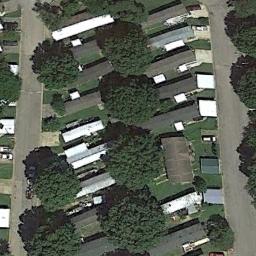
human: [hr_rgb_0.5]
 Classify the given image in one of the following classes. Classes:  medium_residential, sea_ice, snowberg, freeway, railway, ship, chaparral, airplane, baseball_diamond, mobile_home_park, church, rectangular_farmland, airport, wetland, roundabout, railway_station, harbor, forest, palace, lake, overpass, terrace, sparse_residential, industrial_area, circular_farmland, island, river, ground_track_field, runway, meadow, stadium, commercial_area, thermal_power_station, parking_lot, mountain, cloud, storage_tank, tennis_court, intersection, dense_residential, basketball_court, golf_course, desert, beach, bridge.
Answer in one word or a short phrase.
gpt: mobile_home_park